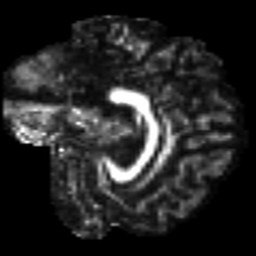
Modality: FA
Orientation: sagittal
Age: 26
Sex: male
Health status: ill
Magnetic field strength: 3 T
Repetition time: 9 s
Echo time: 0.093 s